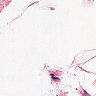
Metastatic tissue present: no